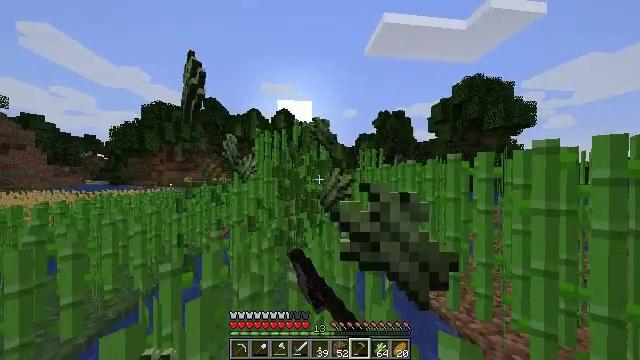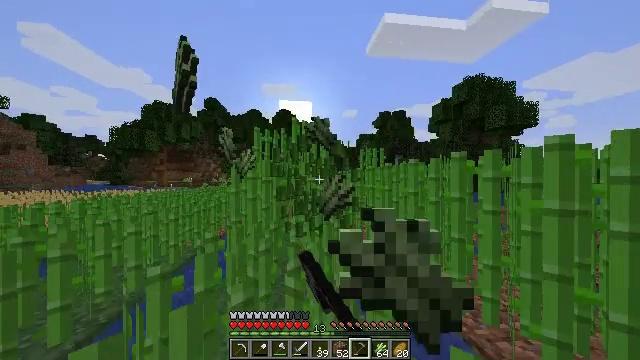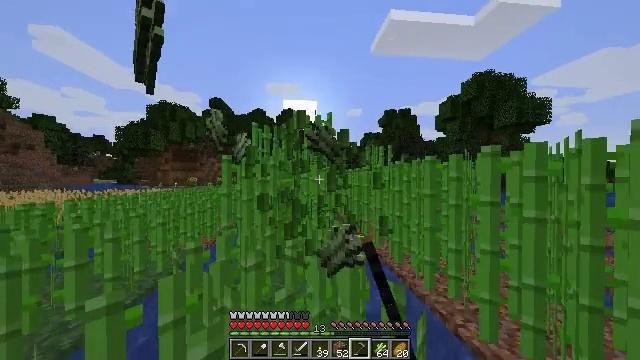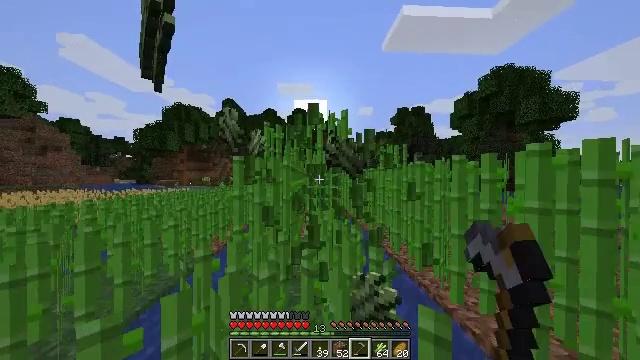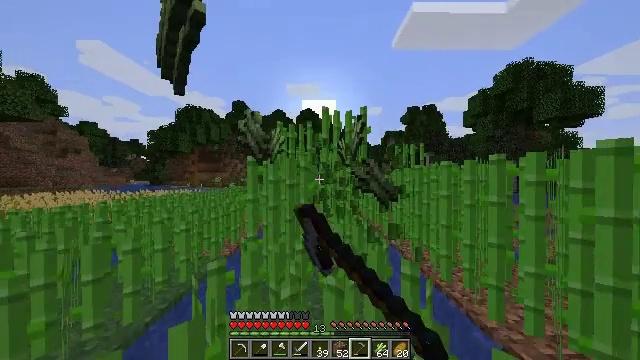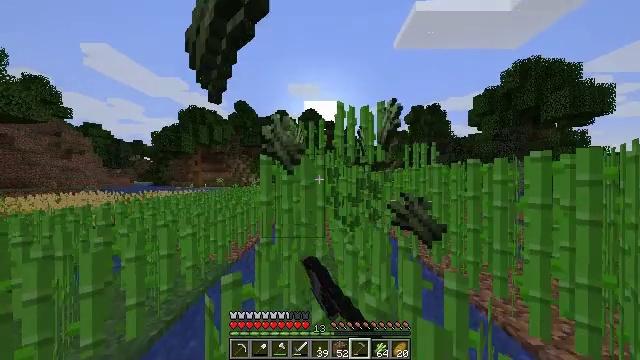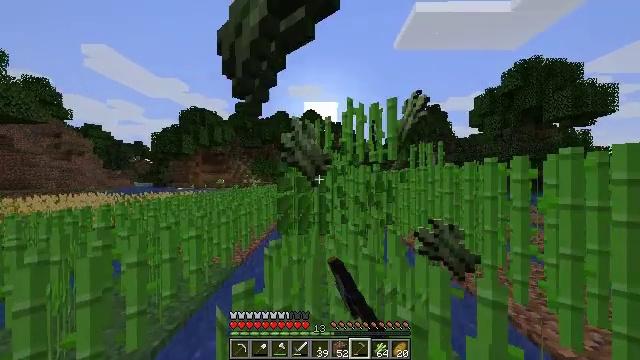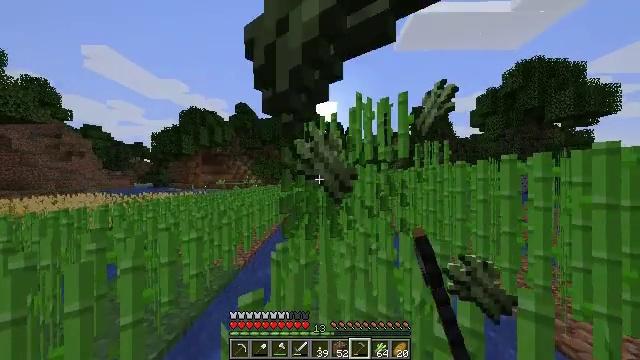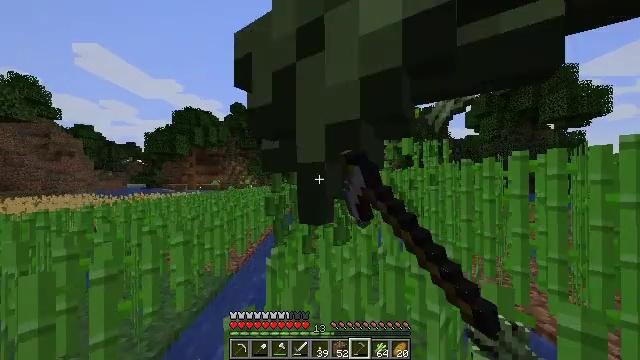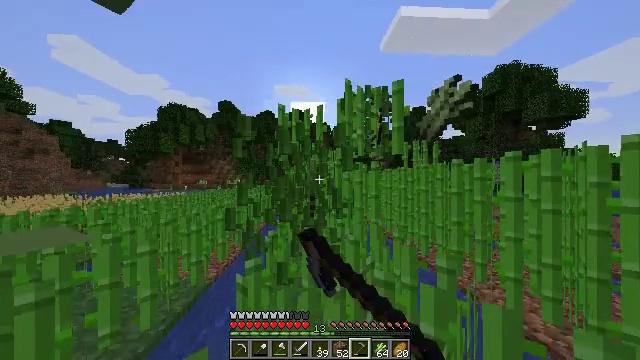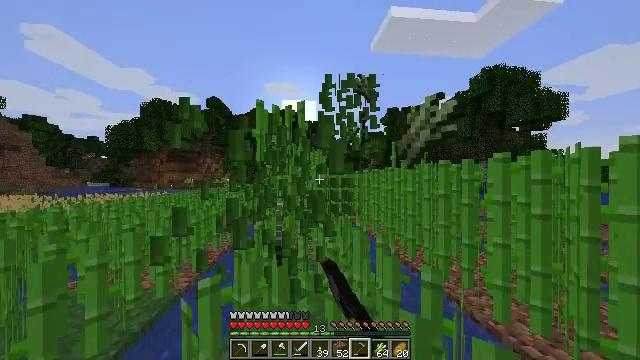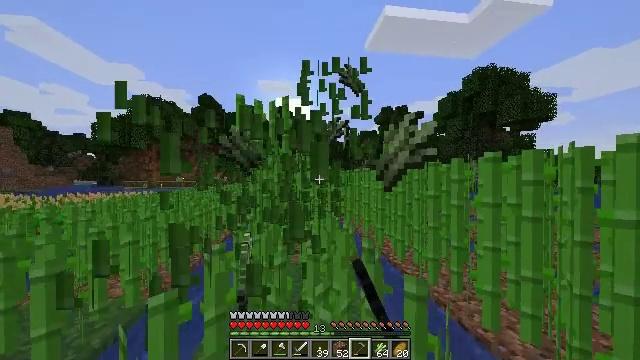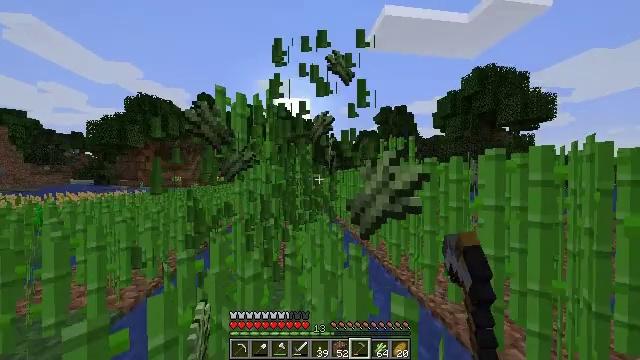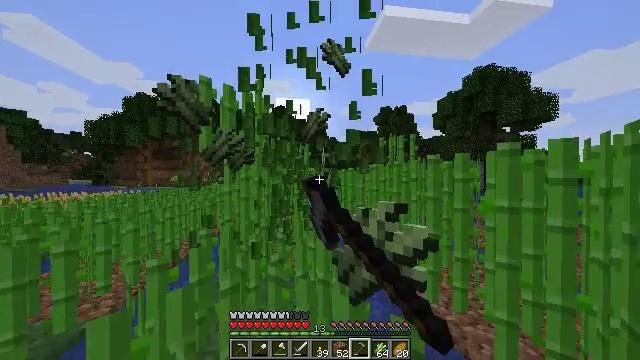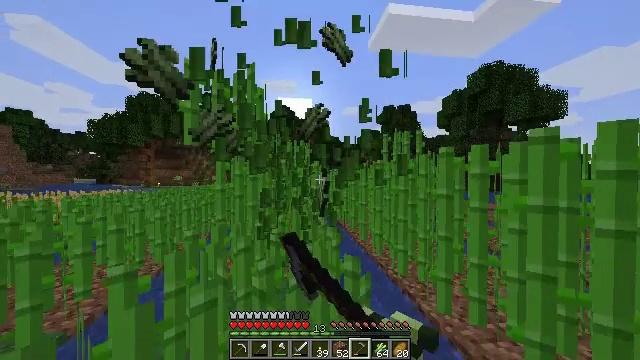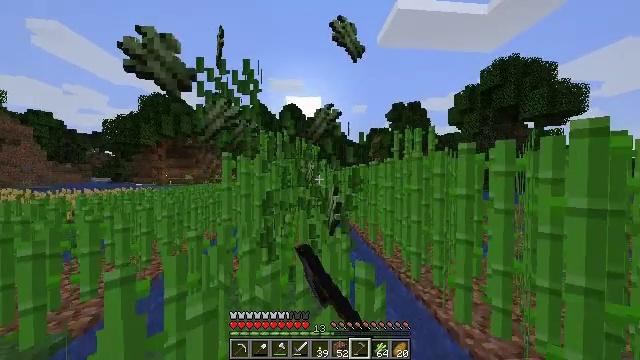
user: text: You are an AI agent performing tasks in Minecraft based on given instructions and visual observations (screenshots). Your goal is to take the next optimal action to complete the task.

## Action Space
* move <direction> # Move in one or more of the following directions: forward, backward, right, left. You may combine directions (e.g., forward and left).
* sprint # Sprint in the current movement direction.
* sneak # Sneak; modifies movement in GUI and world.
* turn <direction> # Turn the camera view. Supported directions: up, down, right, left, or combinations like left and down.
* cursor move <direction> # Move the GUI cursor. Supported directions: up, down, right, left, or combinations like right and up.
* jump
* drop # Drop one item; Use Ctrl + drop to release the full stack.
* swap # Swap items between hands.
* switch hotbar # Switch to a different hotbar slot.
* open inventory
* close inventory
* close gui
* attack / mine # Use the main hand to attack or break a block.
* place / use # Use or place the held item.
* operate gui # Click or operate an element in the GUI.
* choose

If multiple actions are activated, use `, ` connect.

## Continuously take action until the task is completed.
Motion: motion action
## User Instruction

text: Mine the sugar cane near rivers.
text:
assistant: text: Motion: move forward, sprint, attack / mine
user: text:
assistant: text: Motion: move forward, sprint, turn left, attack / mine
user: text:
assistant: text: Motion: move forward and move left, sprint, turn left, attack / mine
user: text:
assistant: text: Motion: move forward and move left, sprint, turn left, attack / mine
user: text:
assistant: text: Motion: move forward and move left, sprint, attack / mine
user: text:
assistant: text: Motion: move forward and move left, sprint, attack / mine
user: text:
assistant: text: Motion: move forward, sprint, attack / mine
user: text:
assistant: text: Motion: move forward and move right, sprint, turn right, attack / mine
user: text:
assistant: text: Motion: move forward and move right, sprint, turn right, attack / mine
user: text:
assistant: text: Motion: move forward and move right, sprint, turn right, attack / mine
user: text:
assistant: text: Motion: move forward and move right, sprint, turn right, attack / mine
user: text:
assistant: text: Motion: move forward, sprint, attack / mine
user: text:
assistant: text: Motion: move forward, sprint, attack / mine
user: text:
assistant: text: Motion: move forward, sprint, attack / mine
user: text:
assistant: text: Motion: move forward and move left, sprint, turn left, attack / mine
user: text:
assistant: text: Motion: move forward and move left, sprint, turn left, attack / mine
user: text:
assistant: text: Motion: move forward and move left, sprint, turn left, attack / mine
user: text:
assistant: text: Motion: move forward and move left, sprint, attack / mine
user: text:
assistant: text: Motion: move forward and move left, sprint, attack / mine
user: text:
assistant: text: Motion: move forward, sprint, attack / mine
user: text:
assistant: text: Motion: move forward and move right, sprint, turn right, attack / mine
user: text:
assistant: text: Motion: move forward and move right, sprint, turn right, attack / mine
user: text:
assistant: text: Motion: move forward and move right, sprint, turn right, attack / mine
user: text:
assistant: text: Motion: move forward and move right, sprint, attack / mine
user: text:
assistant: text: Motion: move forward, sprint, attack / mine
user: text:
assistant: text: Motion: move forward and move left, sprint, attack / mine
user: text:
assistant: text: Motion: move forward and move left, sprint, attack / mine
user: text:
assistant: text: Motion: move forward and move left, sprint, turn left, attack / mine
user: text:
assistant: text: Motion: move forward and move left, sprint, turn left, attack / mine
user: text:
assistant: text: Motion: move forward, sprint, turn left, attack / mine